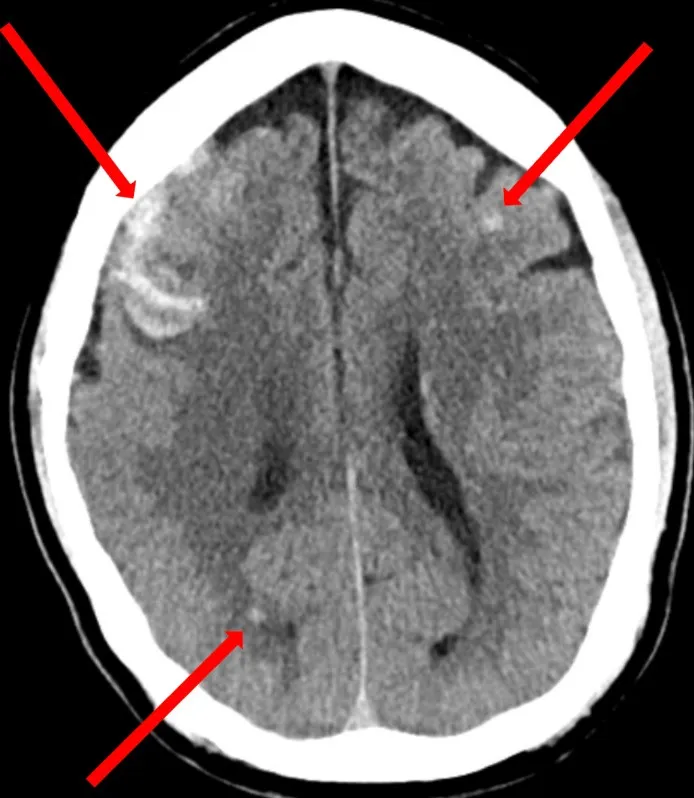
A non-contrast CT scan of the head shows right frontal subarachnoid and subdural hemorrhage with scattered small parenchymal bleeds (arrows).
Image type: radiology (ct)